Question: I have a DIV with background, a text in it and another FIXED DIV which is placed on first DIV with background. I give a color to a FIXED DIV and text goes behind it, I don't give a color to DIV (want it transparent) and text is on it, I give transparency to DIV and both background and text is visible.
'''
<div id="transparent"></div> <!-- fixed -->
<div id="content"> <!-- content with background and text -->
content content content content content content content content content content content content content content content content content content
</div>
'''
I want to achieve that there is main background, main text and a FIXED DIV that will show just background without any text (however I dont want to apply another background image on it that is cropped)
Here is what I want to achieve:

And here is jsFiddle to look how it is now: <URL>
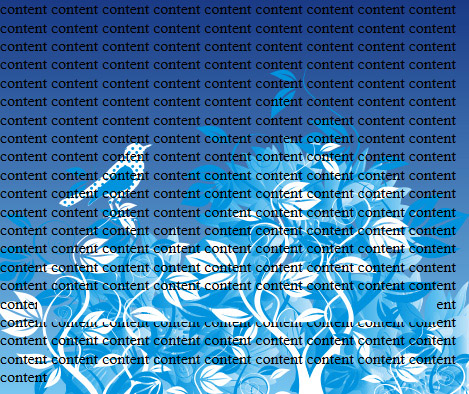
Answer: See My Fiddle :
<URL>
i edited '#transparent' div css to :
'''
#transparent
{
position:fixed;
background:url('http://c.dryicons.com/files/graphics_previews/blue.jpg') no-repeat top left;
background-attachment: fixed;
left:45px;
top:300px;
width:400px;
height:30px;
}
'''